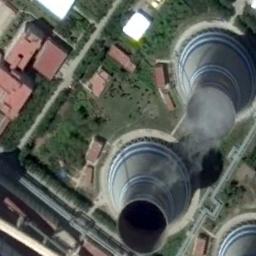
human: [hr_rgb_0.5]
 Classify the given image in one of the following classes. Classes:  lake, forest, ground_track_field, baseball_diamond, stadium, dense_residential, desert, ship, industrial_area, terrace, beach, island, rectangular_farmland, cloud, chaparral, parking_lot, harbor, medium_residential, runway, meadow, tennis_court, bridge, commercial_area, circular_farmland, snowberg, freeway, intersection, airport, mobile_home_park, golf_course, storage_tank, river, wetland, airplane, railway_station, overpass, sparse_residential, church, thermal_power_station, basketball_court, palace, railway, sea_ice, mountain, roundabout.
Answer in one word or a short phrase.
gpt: thermal_power_station